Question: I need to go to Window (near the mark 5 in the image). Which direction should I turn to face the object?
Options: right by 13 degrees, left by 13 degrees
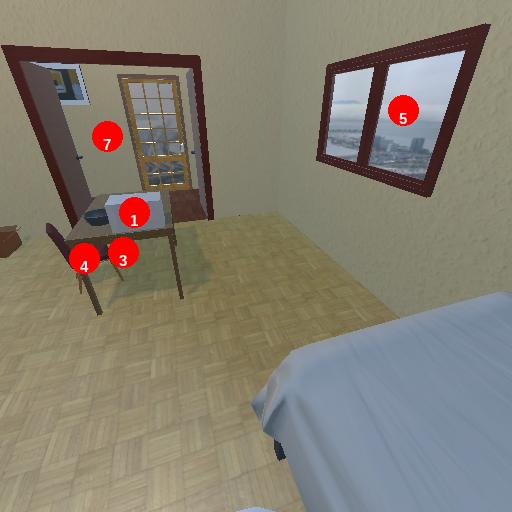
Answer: right by 13 degrees